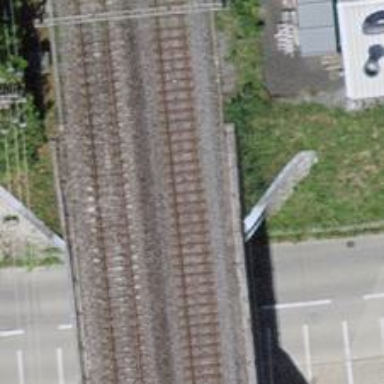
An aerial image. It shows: Bridge with single railway track electrified by contact line.